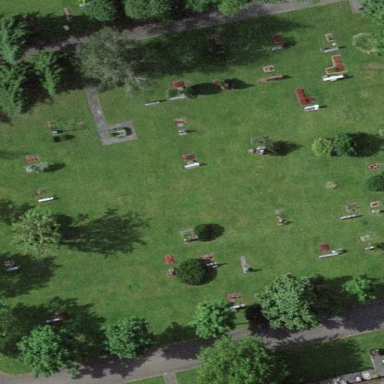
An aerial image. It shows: Sector in the cemetery.